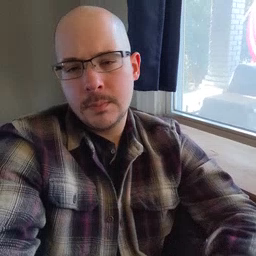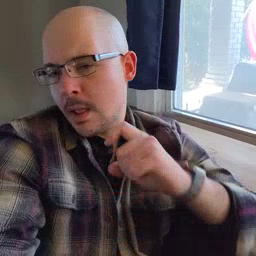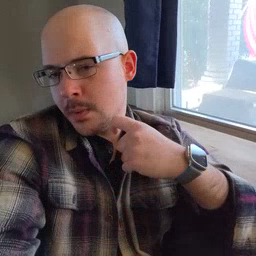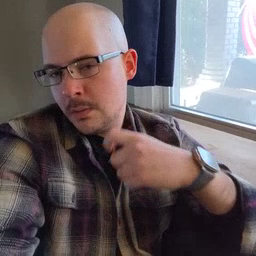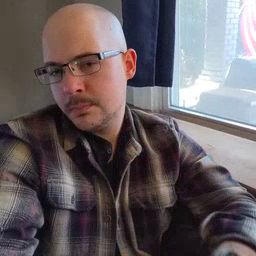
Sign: apple